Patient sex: F
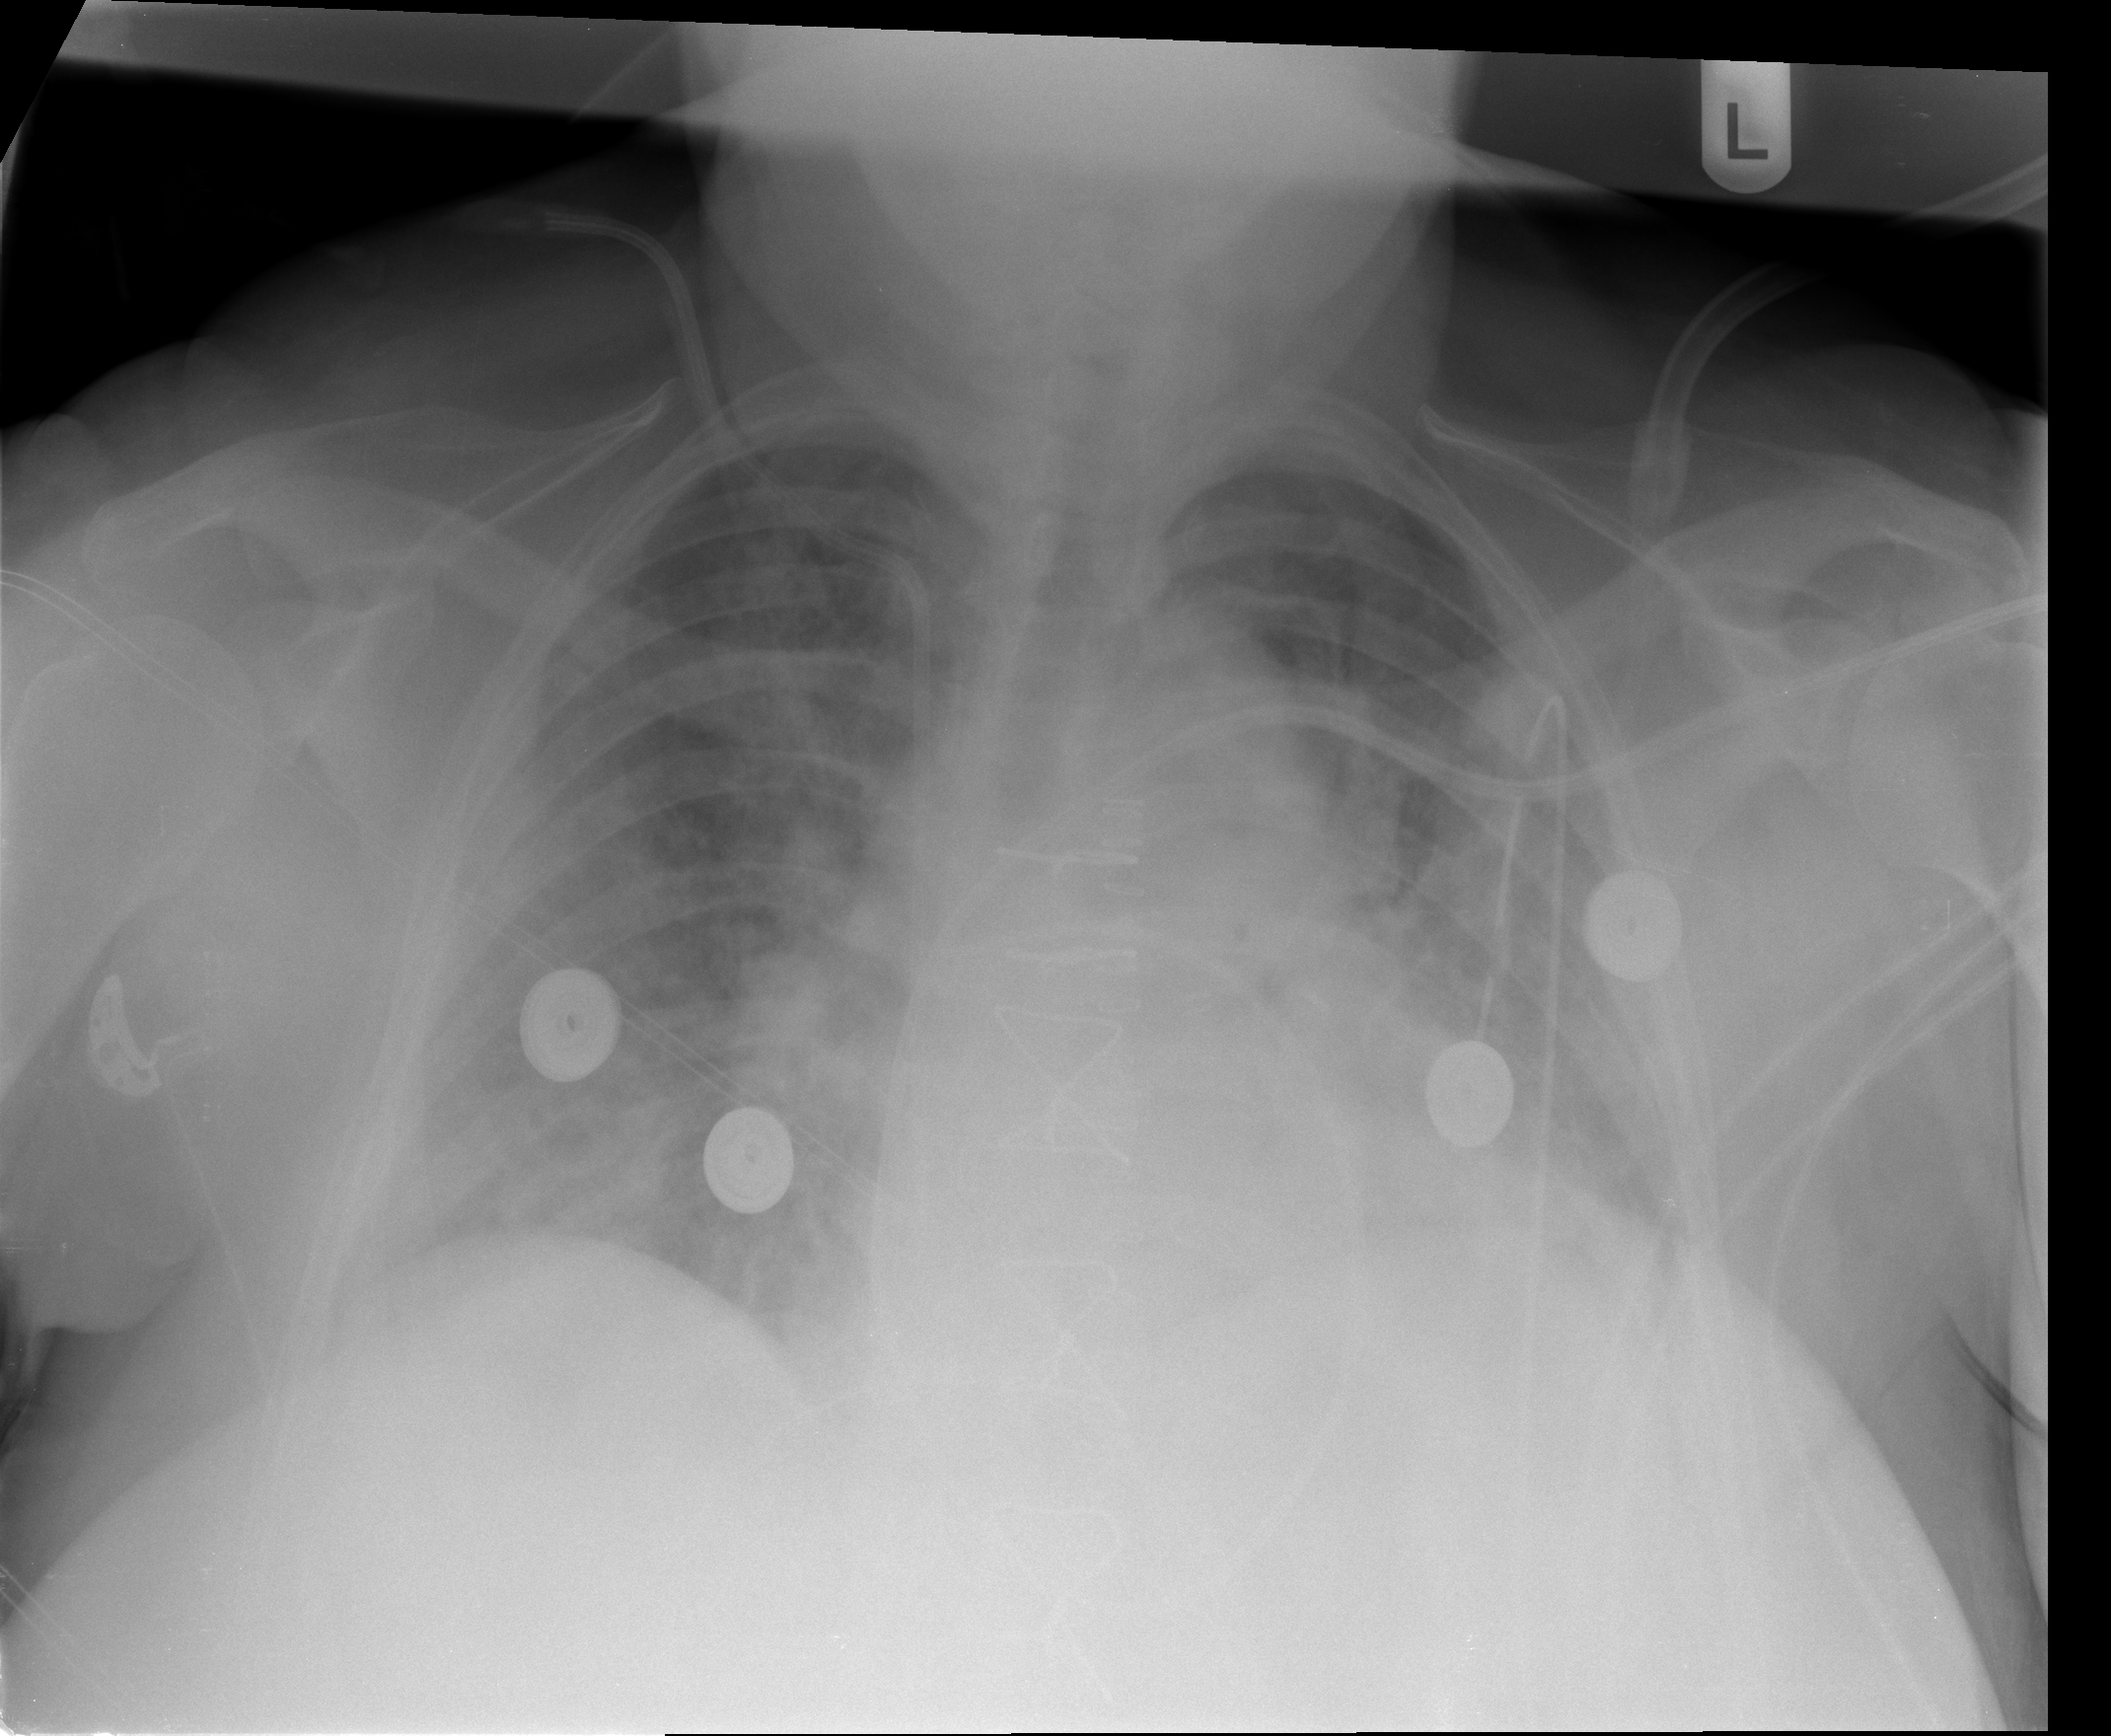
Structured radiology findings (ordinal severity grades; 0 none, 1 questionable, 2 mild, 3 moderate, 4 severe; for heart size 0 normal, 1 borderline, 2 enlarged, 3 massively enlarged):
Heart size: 2
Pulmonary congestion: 2
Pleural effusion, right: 0
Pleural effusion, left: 0
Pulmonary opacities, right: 3
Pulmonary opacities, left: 2
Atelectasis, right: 0
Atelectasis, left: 2